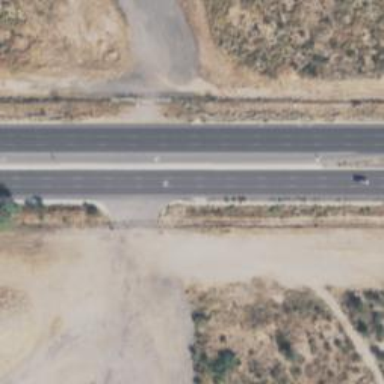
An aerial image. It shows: Unmarked road crossing.